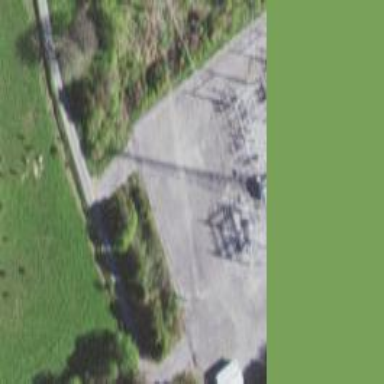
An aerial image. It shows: There is distribution substation enclosed by fence.